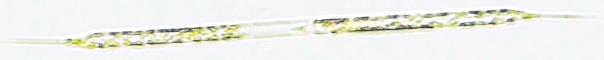
Label: Rhizosolenia